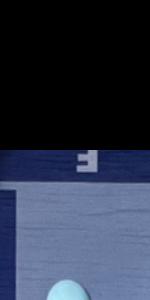
Label: Empty